Question: I got the following result with 5 views(top,bottom,left,right,centre) in a 'RelativeLayout', then placing a camera preview into it.

What I also wanted is to draw a border around the center view. I used a shape drawable for it but it didn't work. The border works for all the views in the relative layout except center.
How can I draw border around it?
Here is the layout:
'''
<?xml version="1.0" encoding="utf-8"?>
<LinearLayout xmlns:android="http://schemas.android.com/apk/res/android"
android:layout_width="fill_parent"
android:layout_height="fill_parent"
android:orientation="vertical" >
<RelativeLayout
android:id="@+id/camera_preview"
android:layout_width="fill_parent"
android:layout_height="0dp"
android:layout_gravity="center"
android:layout_weight="1" >
<View
android:id="@+id/top"
android:layout_width="match_parent"
android:layout_height="180dp"
android:layout_alignParentTop="true"
android:layout_gravity="center"
android:background="#80000000" />
<View
android:id="@+id/bottom"
android:layout_width="match_parent"
android:layout_height="180dp"
android:layout_alignParentBottom="true"
android:layout_gravity="center"
android:background="#80000000" />
<View
android:id="@+id/left"
android:layout_width="100dp"
android:layout_height="match_parent"
android:layout_above="@id/bottom"
android:layout_alignParentLeft="true"
android:layout_below="@id/top"
android:layout_gravity="center"
android:background="#80000000" />
<View
android:id="@+id/right"
android:layout_width="100dp"
android:layout_height="match_parent"
android:layout_above="@id/bottom"
android:layout_alignParentRight="true"
android:layout_below="@id/top"
android:layout_gravity="center"
android:background="#80000000" />
<View
android:id="@+id/center"
android:layout_width="match_parent"
android:layout_height="match_parent"
android:layout_above="@id/bottom"
android:layout_below="@id/top"
android:layout_gravity="center"
android:layout_margin="25dp"
android:layout_toLeftOf="@+id/left"
android:layout_toRightOf="@id/right"
android:background="@drawable/border_red" />
</RelativeLayout>
<Button
android:id="@+id/button_capture"
android:layout_width="wrap_content"
android:layout_height="wrap_content"
android:layout_gravity="center"
android:text="Capture" />
</LinearLayout>
'''
and here is the border_red.xml:
'''
<?xml version="1.0" encoding="UTF-8"?>
<shape xmlns:android="http://schemas.android.com/apk/res/android">
<solid android:color="#<PHONE>"/>
<padding android:left="10dp" android:top="10dp"
android:right="10dp" android:bottom="10dp" />
<stroke android:color="#FF0000" android:width="5dp" />
</shape>
'''
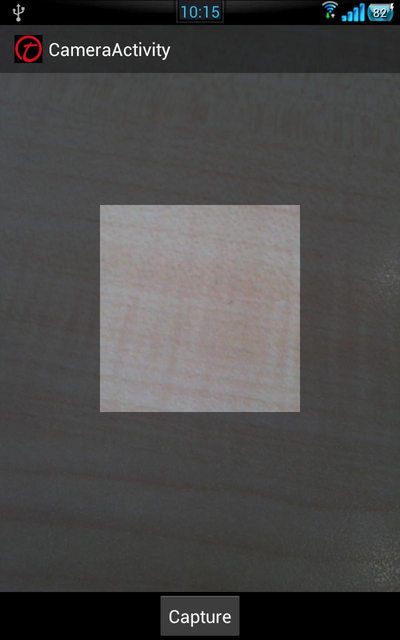
Answer: This is because you are giving margin to the 'View' which was way too much to fit in the area.That is why your center 'View' was not visible.Replace your center 'View' with the below 'View' code.This works for me, hope it works for you too
eg.
'''
<View
android:id="@+id/center"
android:layout_width="wrap_content"
android:layout_height="wrap_content"
android:layout_above="@id/bottom"
android:layout_below="@id/top"
android:layout_gravity="center"
android:layout_toLeftOf="@+id/right"
android:layout_toRightOf="@+id/left"
android:background="@drawable/border_red" />
'''